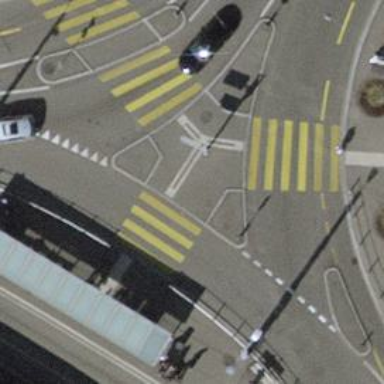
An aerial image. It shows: Traffic calming island.